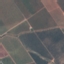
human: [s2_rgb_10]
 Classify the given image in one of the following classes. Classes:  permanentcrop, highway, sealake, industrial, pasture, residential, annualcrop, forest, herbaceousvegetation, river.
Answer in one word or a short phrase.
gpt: PermanentCrop